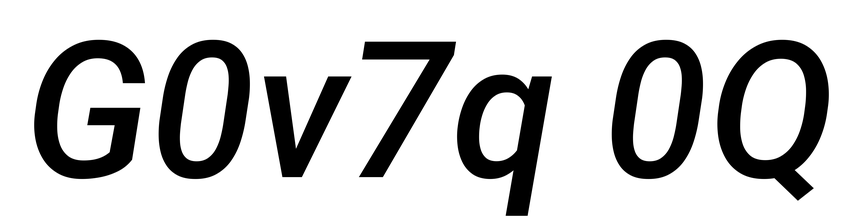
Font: Roboto-Italic_Medium_Italic